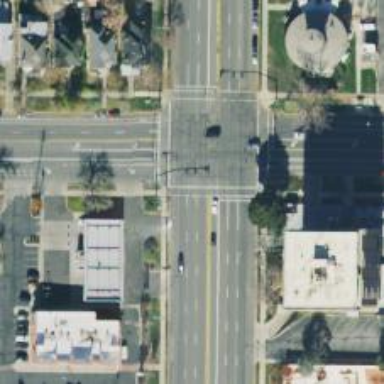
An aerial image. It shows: Crossing with marked lines on the road.